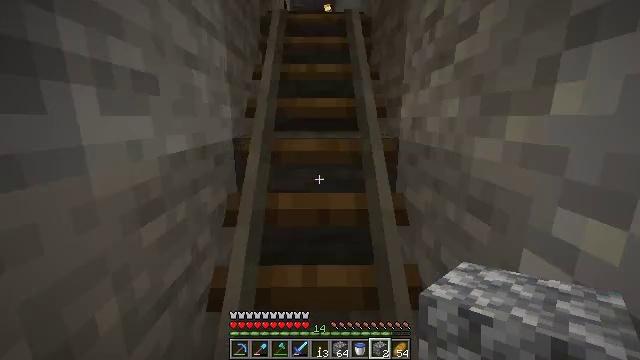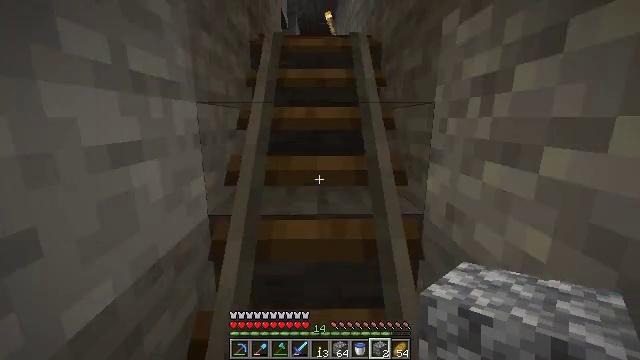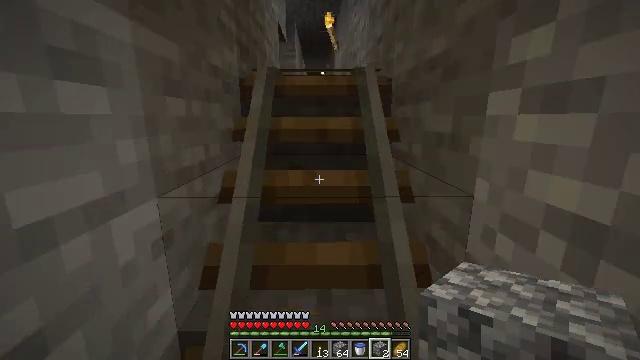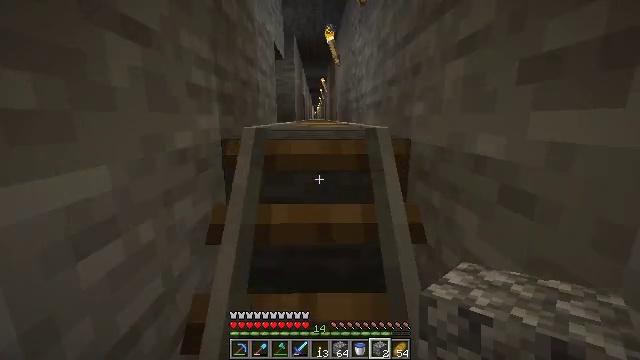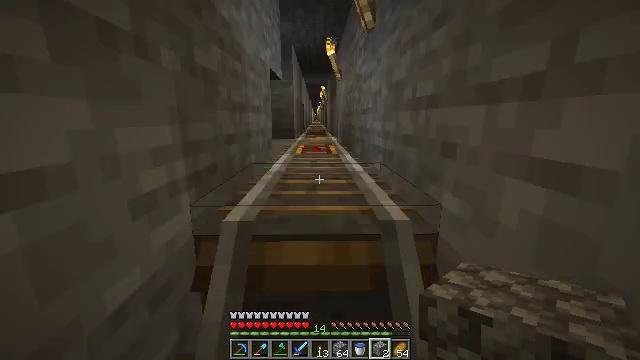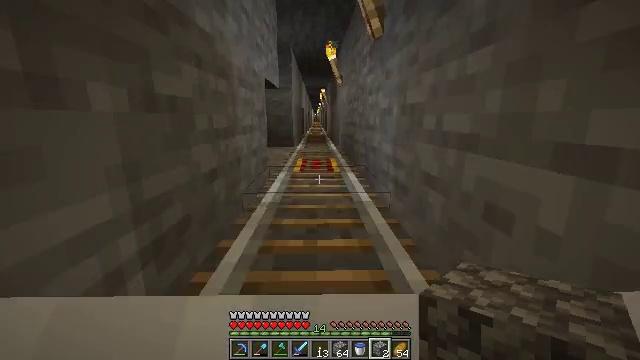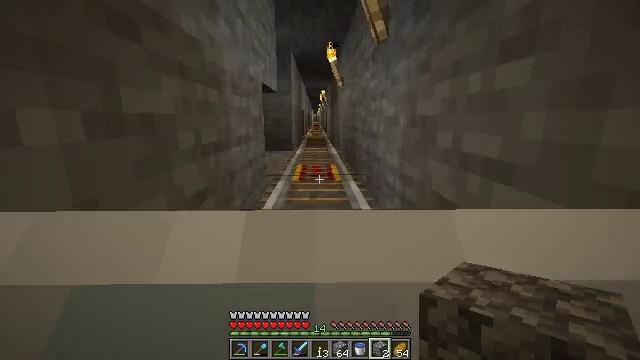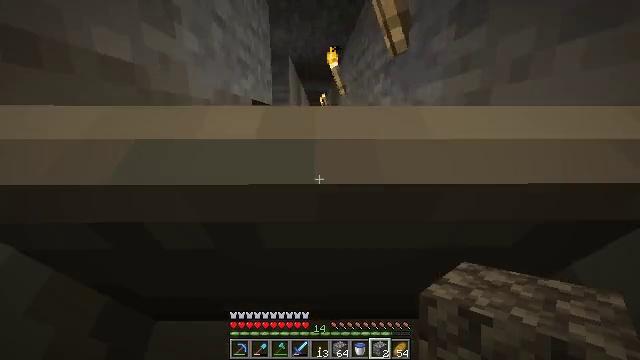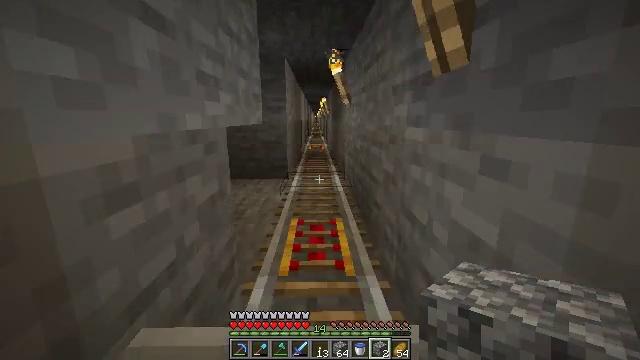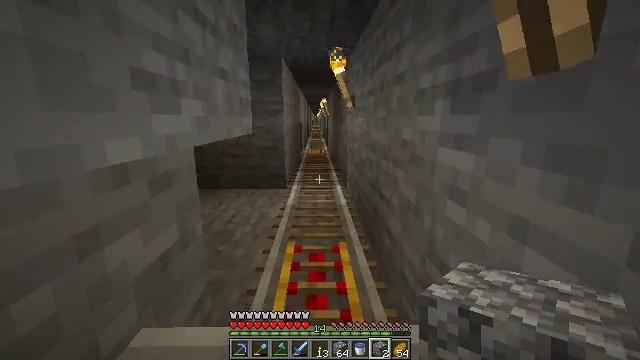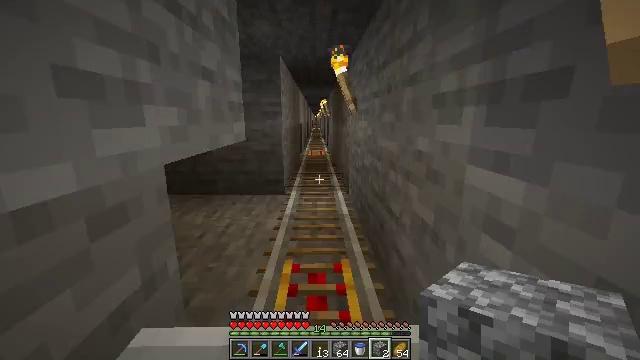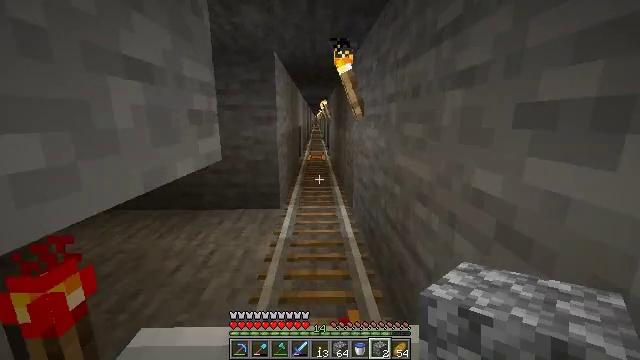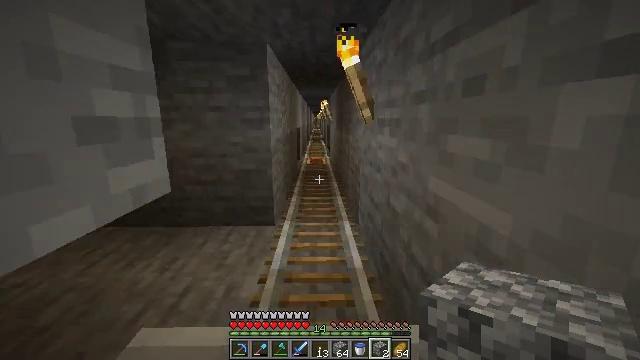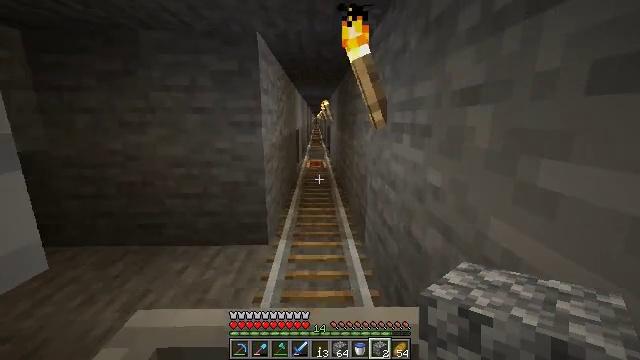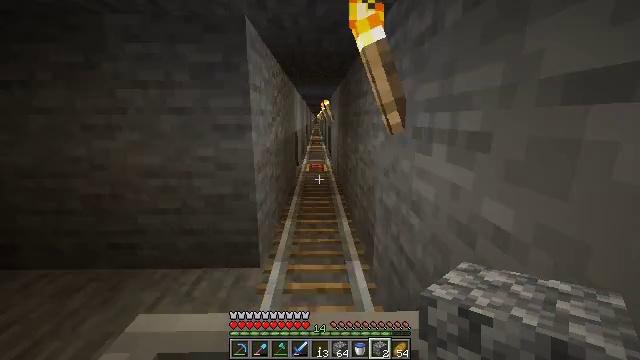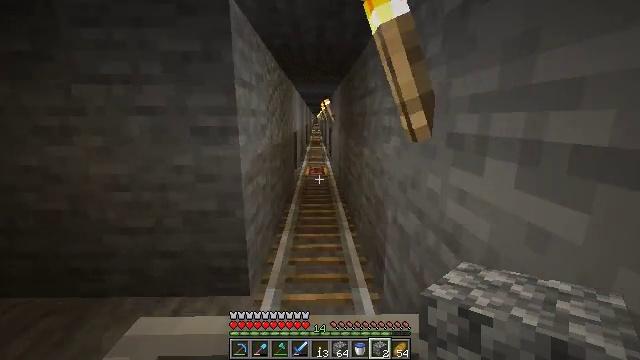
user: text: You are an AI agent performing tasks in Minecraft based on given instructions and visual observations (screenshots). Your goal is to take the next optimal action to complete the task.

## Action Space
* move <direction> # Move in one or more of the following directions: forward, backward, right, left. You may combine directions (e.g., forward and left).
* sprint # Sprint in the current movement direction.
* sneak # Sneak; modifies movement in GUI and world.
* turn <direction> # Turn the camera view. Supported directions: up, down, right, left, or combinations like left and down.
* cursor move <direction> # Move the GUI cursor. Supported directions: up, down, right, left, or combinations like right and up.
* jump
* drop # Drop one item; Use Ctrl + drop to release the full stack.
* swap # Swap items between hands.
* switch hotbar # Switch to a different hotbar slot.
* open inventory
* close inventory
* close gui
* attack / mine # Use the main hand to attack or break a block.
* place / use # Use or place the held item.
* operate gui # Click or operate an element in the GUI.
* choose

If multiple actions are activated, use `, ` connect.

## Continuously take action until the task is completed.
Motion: motion action
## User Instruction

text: Drop an iron nugget.
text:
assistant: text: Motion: no_op
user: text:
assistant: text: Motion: no_op
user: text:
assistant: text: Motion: no_op
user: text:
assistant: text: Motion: no_op
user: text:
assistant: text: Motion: no_op
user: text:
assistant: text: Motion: no_op
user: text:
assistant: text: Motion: no_op
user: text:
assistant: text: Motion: no_op
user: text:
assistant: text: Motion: no_op
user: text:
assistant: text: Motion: no_op
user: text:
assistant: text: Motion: no_op
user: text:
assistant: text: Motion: no_op
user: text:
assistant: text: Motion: no_op
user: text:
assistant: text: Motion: no_op
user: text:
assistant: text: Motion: no_op
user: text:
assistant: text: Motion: no_op
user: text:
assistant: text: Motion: no_op
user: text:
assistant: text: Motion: no_op
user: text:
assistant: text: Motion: no_op
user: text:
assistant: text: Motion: no_op
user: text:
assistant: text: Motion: no_op
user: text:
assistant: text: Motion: no_op
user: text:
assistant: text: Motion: no_op
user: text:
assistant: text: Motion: no_op
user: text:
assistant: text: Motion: no_op
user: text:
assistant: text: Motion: no_op
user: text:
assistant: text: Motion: no_op
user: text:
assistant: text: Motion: no_op
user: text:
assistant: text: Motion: no_op
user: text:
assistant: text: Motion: no_op